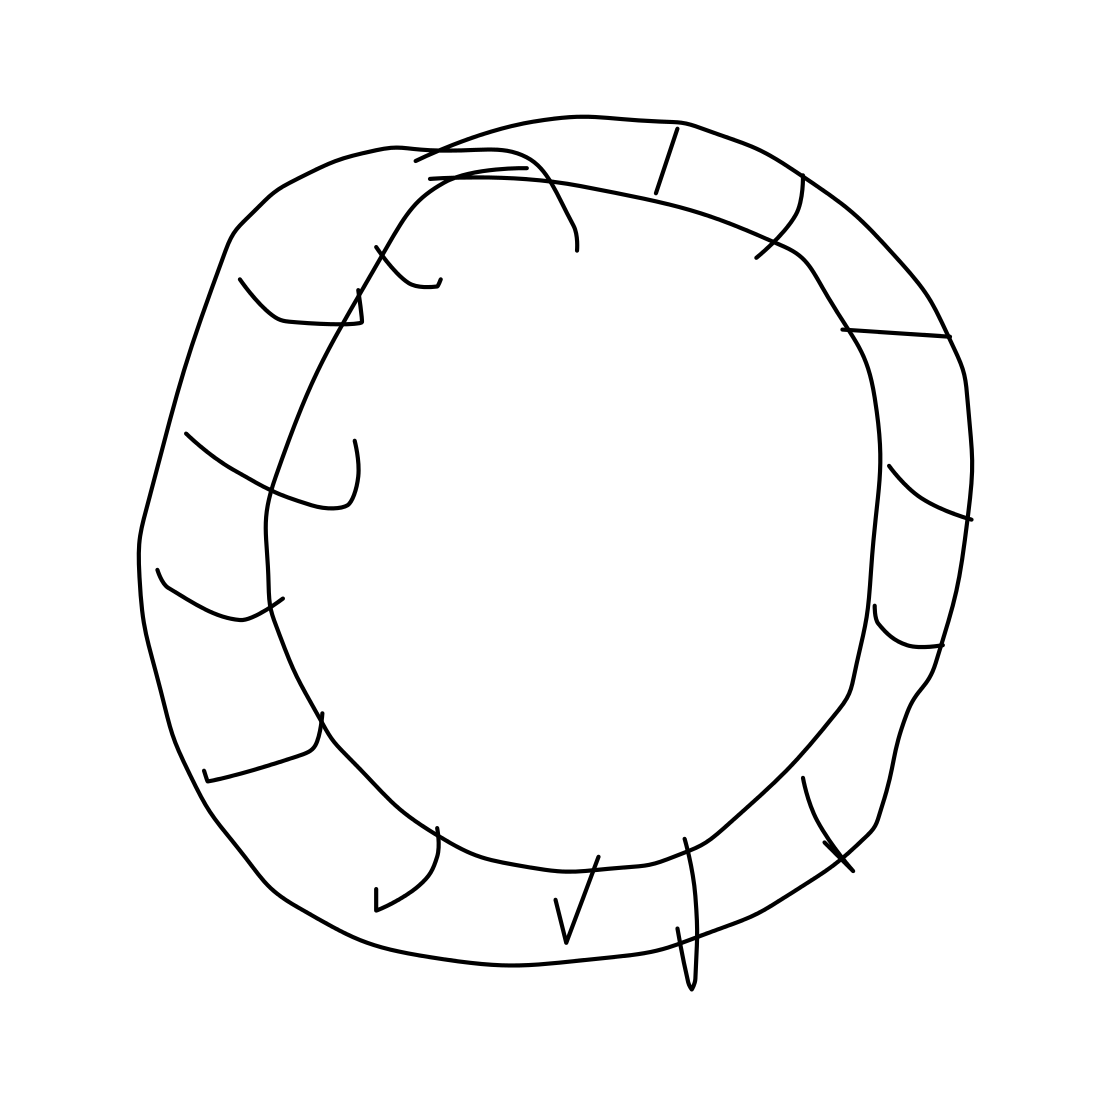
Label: tire